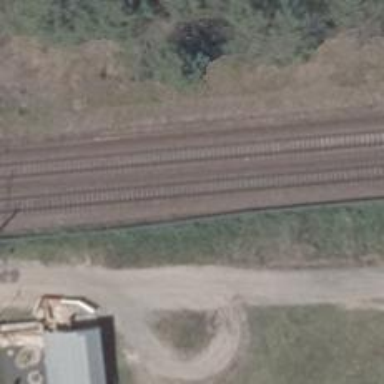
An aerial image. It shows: Railway with electrified contact lines.